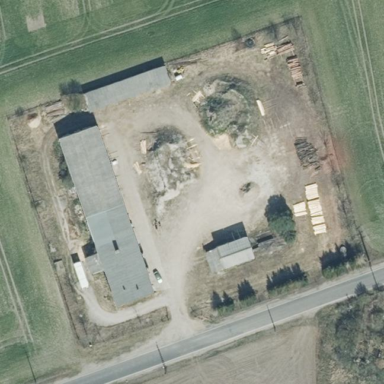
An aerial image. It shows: Farmyard area.